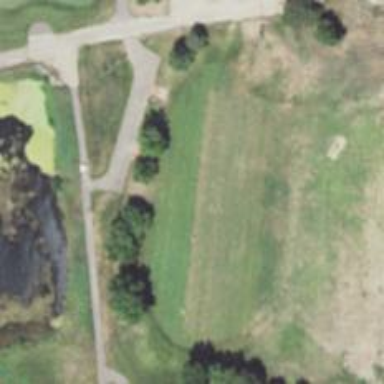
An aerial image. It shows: Driving range for golf practice.